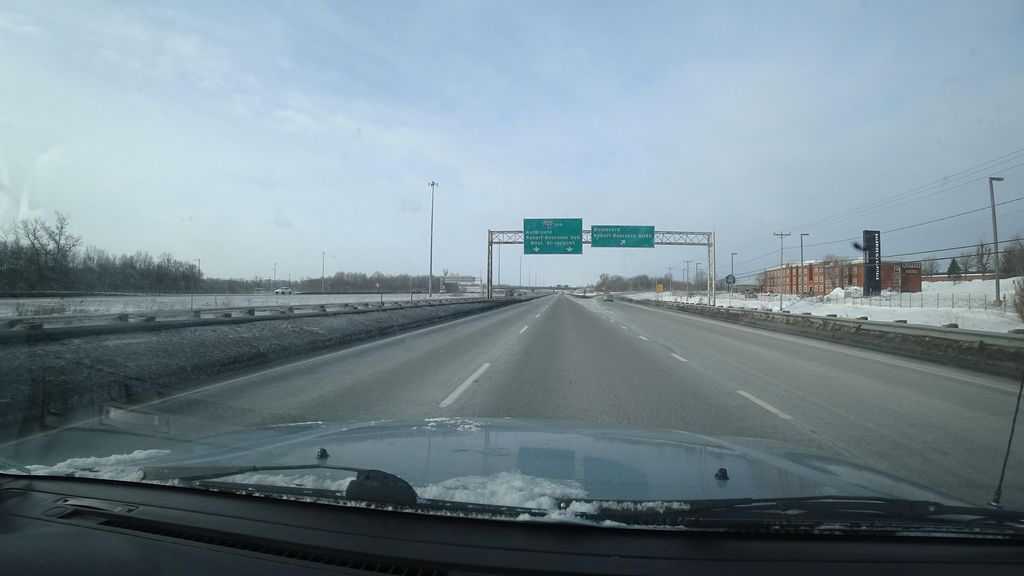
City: quebec_city